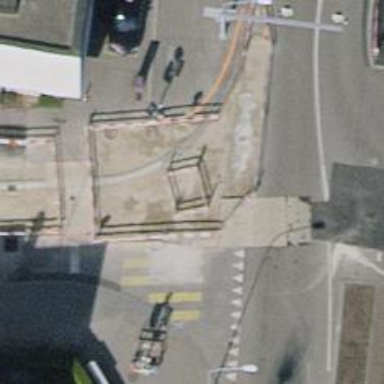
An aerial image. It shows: Road with traffic signals and zebra crossing with zebra markings.